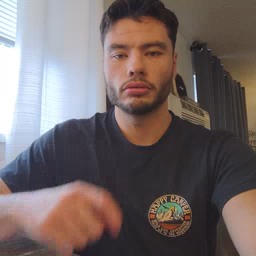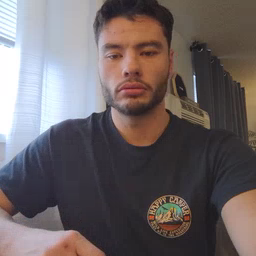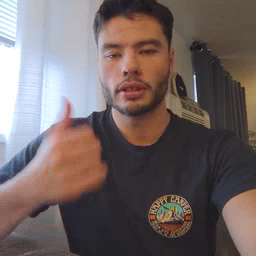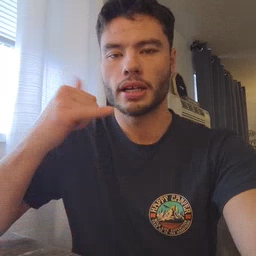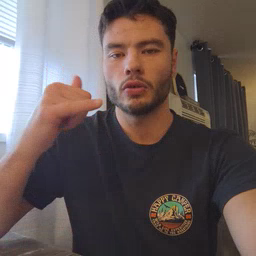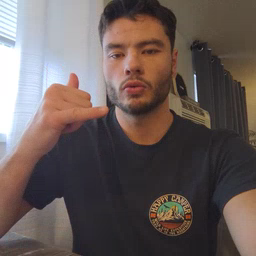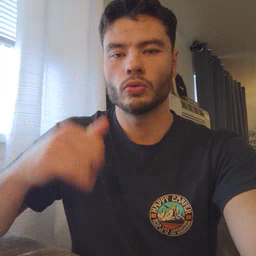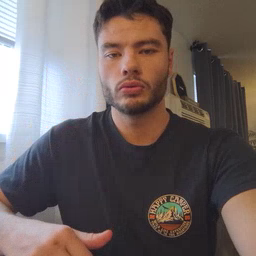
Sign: yellow